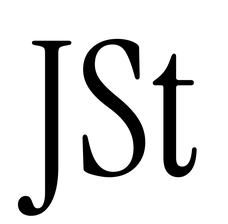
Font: InstrumentSerif-Regular